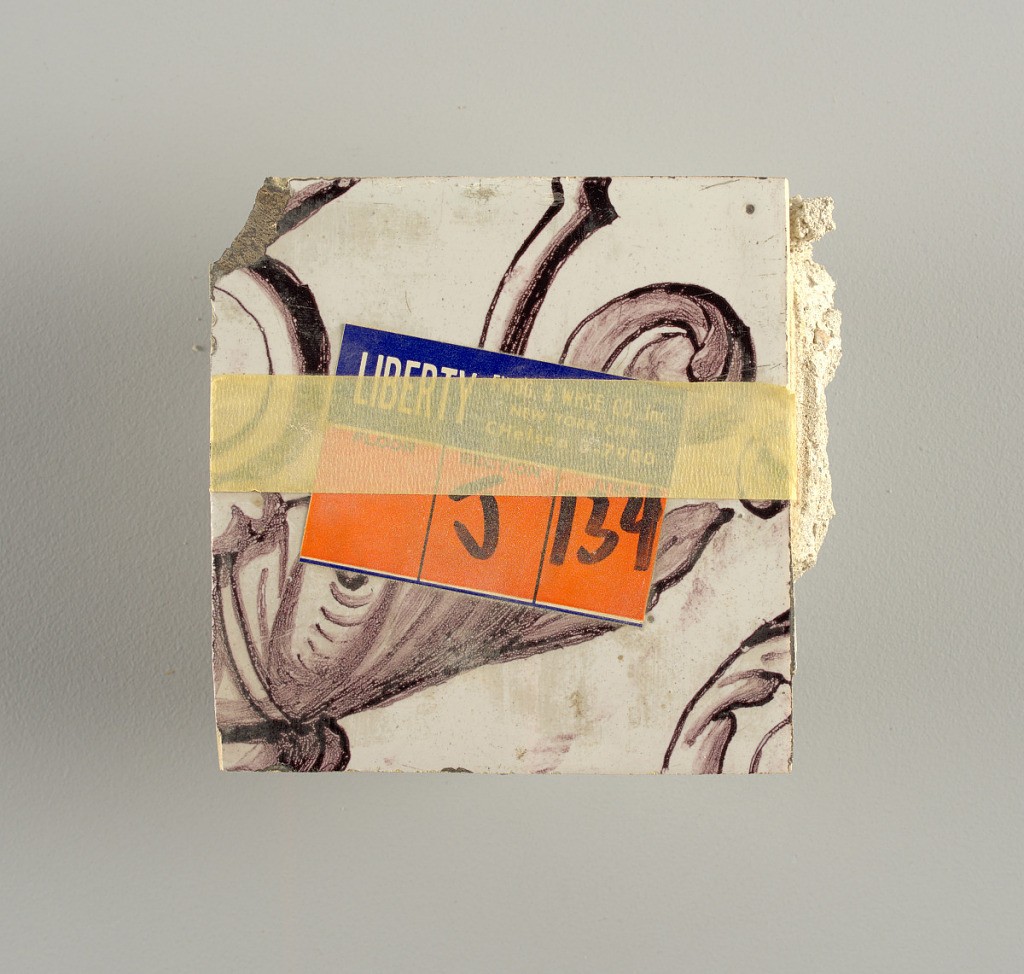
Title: Wall facing
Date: ca. 1725
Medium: tin-glazed earthenware, underglaze
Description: Two vertical rectangles, twenty-three tiles high.  A) Nine tiles wide at top; seven tiles wide at bottom.  B) Ten and one-half tiles wide.

Arabesque design of foliage.  A) with centered figure of Justice under a canopy.  B) with centered urn.